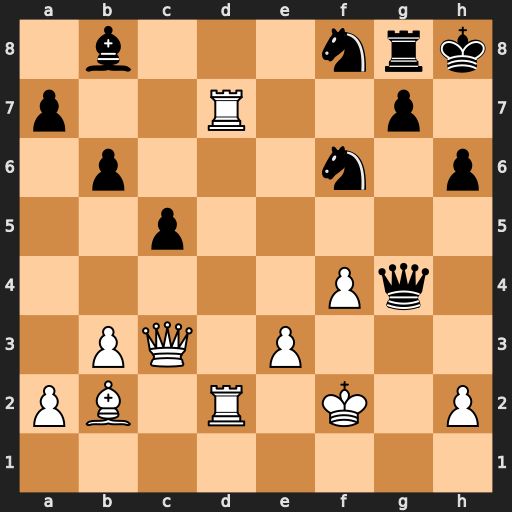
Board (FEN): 1b3nrk/p2R2p1/1p3n1p/2p5/5Pq1/1PQ1P3/PB1R1K1P/8
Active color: w
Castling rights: -
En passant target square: -
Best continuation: Qxf6 gxf6 Bxf6+ Rg7 Rxg7